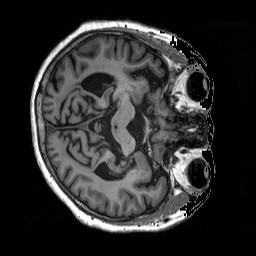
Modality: T1w
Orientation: axial
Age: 78
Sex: female
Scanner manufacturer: siemens
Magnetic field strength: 3 T
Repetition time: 2.5 s
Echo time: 0.00248 s